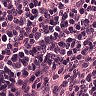
Metastatic tissue present: no